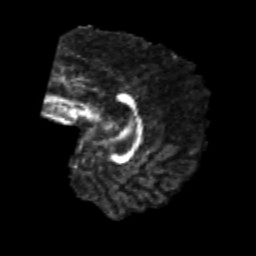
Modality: FA
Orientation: sagittal
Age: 20
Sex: male
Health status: healthy
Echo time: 0.074 s